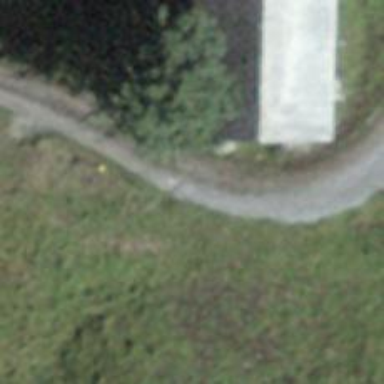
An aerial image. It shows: Gate.